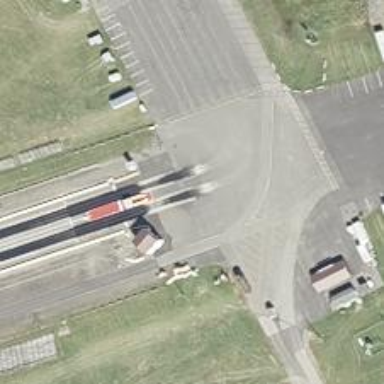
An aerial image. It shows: Asphalt road designated for service vehicles.